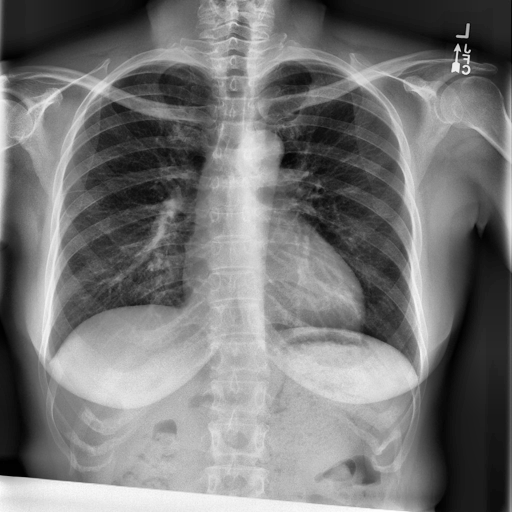
Finding: NORMAL